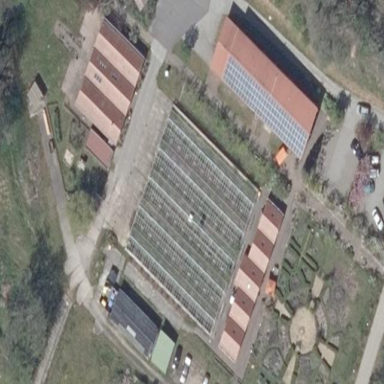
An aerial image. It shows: Greenhouse.